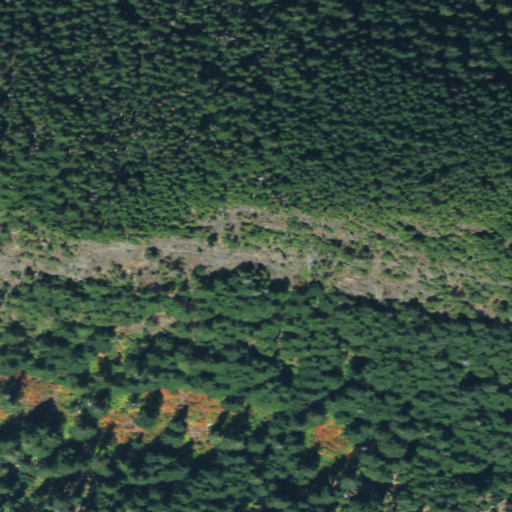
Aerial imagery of cliff(s) in Washington named Eagle Cliff containing only evergreen forest